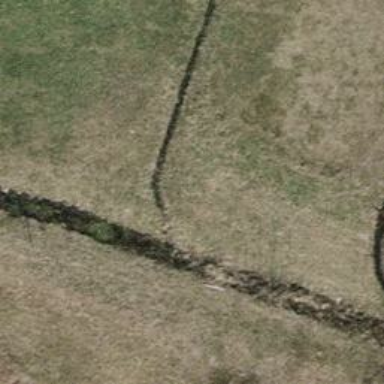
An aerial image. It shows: Ditch in the surroundings.